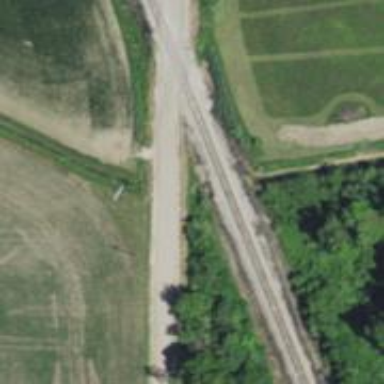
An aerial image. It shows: Railway track.